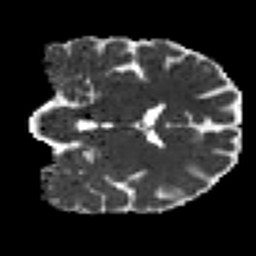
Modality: MD
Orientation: coronal
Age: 24
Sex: female
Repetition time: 8.4 s
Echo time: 0.09 s